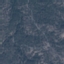
Label: HerbaceousVegetation